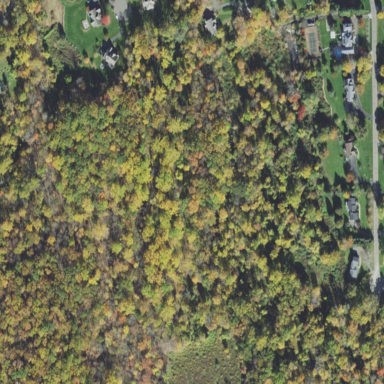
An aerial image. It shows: Existing Preserved Open Space in the woodland area.